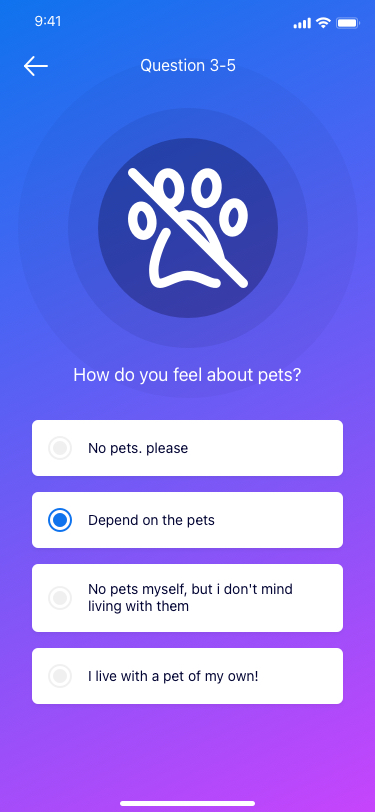
Text in this UI design:
No pets. please
I live with a pet of my own!
Depend on the pets
No pets myself, but i don't mind living with them
How do you feel about pets?
Question 3-5